RGB frame:
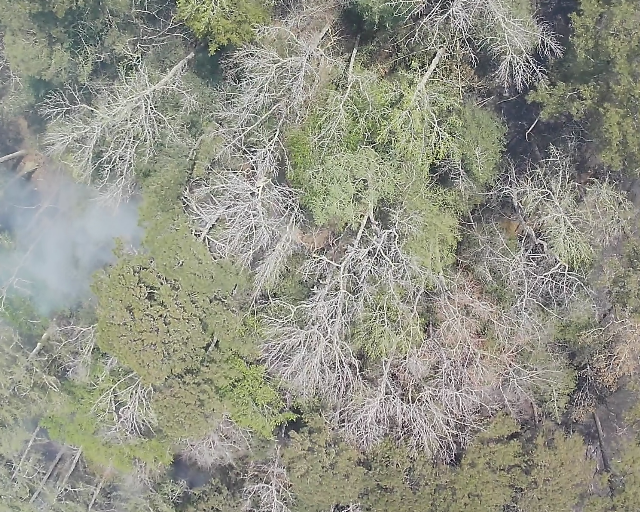
Thermal frame:
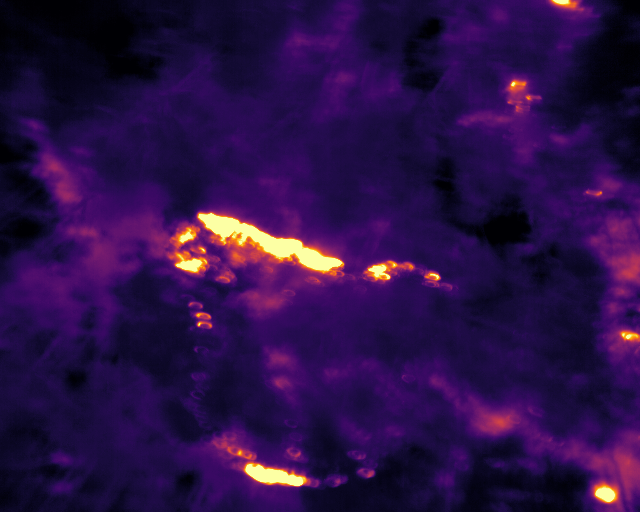
Captured: 2026-02-26 03:43:26
Pixels at or above 80 °C: 2218 (fraction of frame: 0.006769)